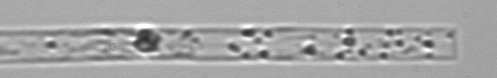
Label: Dactyliosolen_blavyanus